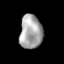
Tissue: prostate
Cell type: Epithelial cells
Senescence score: 0.3507
Nuclear area (px): 749
Mean DAPI intensity: 165.59